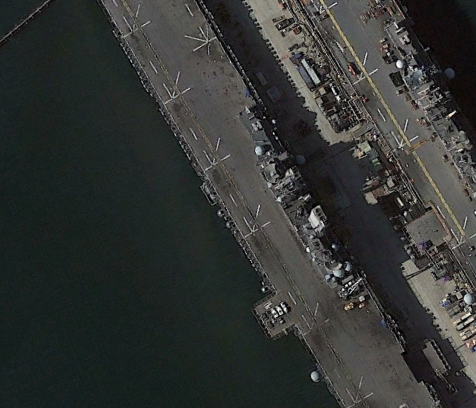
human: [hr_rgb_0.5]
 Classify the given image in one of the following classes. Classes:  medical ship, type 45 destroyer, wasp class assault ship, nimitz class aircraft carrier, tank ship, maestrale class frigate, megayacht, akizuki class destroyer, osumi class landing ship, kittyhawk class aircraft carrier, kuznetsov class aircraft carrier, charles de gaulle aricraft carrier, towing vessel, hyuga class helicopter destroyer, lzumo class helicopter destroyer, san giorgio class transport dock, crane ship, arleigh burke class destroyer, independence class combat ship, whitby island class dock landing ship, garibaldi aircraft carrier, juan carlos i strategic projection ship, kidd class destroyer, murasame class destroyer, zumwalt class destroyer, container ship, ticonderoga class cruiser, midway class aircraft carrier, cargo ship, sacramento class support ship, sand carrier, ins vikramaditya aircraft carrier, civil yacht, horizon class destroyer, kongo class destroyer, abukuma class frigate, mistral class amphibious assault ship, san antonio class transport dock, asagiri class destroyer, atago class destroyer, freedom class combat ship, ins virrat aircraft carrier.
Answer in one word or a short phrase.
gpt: Wasp class assault ship